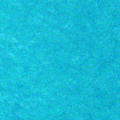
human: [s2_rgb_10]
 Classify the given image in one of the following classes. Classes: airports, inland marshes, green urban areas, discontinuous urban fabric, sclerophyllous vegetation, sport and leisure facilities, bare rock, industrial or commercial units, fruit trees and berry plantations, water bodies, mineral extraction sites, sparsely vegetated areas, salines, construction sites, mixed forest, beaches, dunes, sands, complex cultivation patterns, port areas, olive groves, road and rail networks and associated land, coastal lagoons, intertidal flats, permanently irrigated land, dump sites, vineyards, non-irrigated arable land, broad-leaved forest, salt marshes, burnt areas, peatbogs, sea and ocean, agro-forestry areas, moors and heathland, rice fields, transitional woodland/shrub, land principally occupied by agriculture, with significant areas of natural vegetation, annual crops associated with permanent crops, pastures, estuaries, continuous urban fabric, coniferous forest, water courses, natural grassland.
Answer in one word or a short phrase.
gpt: sea and ocean